Question: '''
ResultSet rs = s.executeQuery("select * from dbo.employeeDetails");
ResultSetMetaData rsmd=rs.getMetaData(); //getting error here!!
'''
error: incompatible types

Why I am getting this error?
(PFA for the error message)
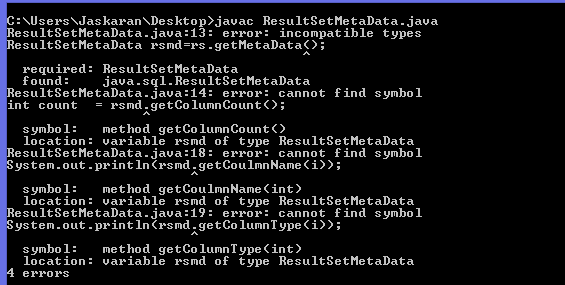
Answer: You've named your class is 'ResultSetMetaData' which doesn't contain the methods found in 'java.sql.ResultSetMetaData'.